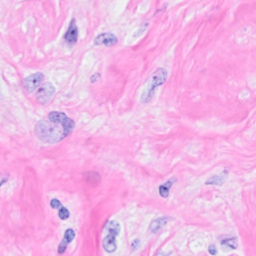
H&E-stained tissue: Breast